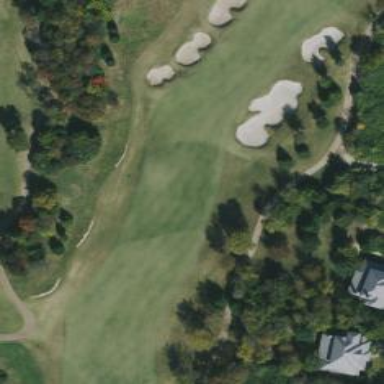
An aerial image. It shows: Scenic golf fairway.